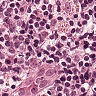
Metastatic tissue present: no